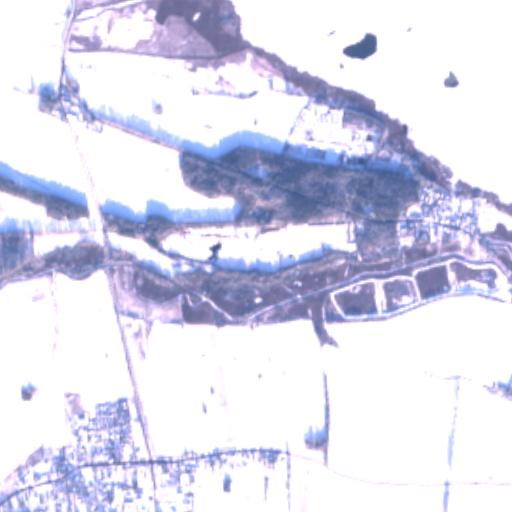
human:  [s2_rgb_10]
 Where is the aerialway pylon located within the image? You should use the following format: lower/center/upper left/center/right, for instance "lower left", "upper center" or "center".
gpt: The aerialway pylon is located in the center of the image.
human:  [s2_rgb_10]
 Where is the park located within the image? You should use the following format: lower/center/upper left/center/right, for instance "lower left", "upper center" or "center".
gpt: The park is located in the center of the image.
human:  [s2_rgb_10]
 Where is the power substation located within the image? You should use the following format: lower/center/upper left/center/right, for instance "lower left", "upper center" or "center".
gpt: The power substation is located in the lower left of the image.
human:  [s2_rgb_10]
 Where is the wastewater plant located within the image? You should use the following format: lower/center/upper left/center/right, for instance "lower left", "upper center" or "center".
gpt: The wastewater plant is located in the upper right of the image.
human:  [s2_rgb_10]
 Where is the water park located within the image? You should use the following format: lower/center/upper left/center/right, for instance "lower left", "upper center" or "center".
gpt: The water park is located in the center of the image.
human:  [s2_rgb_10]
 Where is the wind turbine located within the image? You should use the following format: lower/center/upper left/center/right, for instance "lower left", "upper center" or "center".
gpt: The wind turbine is located in the upper center of the image.
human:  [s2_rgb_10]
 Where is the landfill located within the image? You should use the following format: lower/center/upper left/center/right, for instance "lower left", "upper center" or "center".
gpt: There is no landfill in the image.